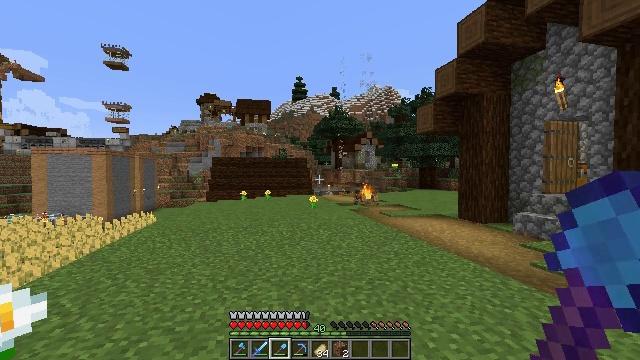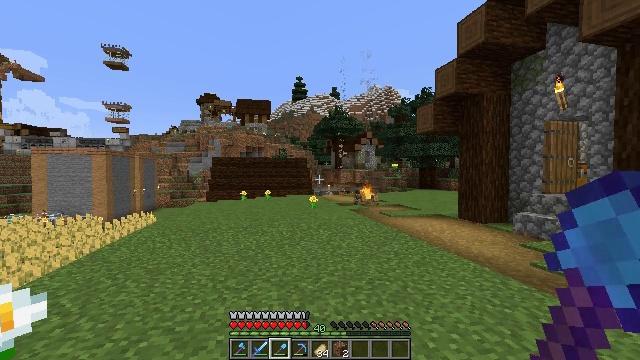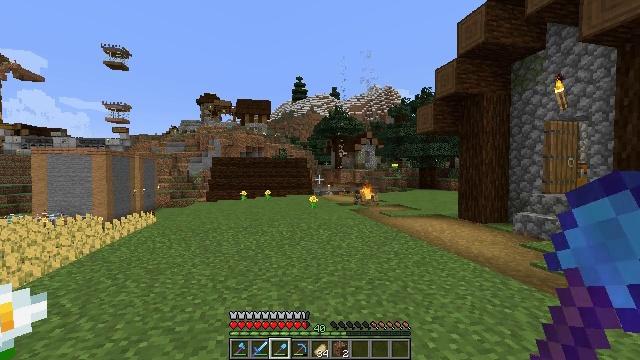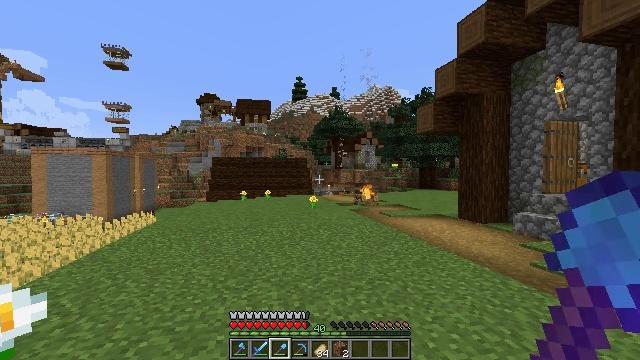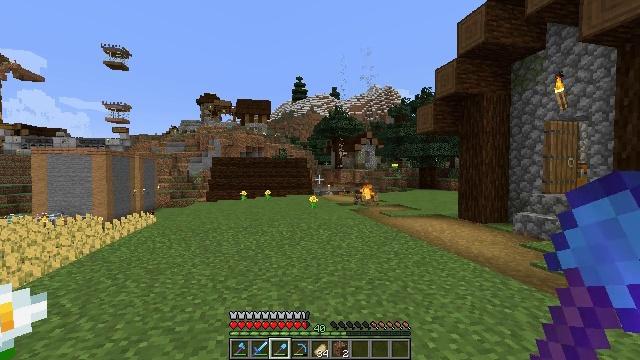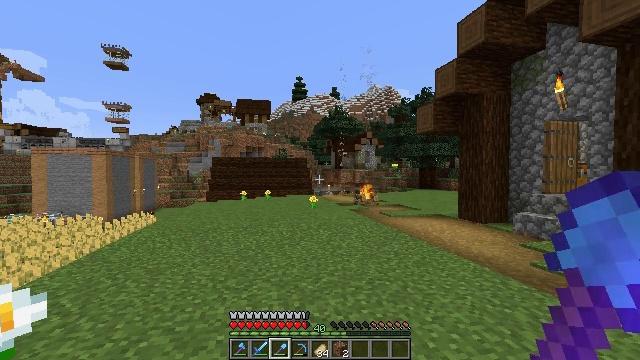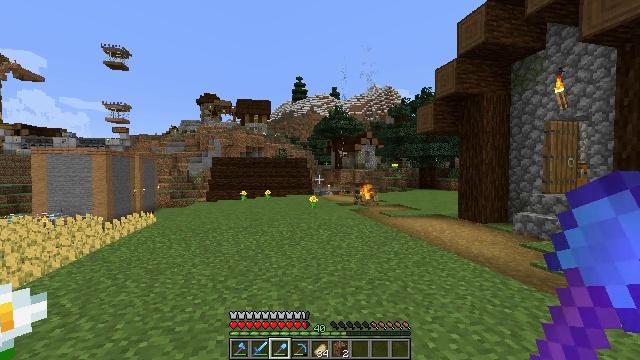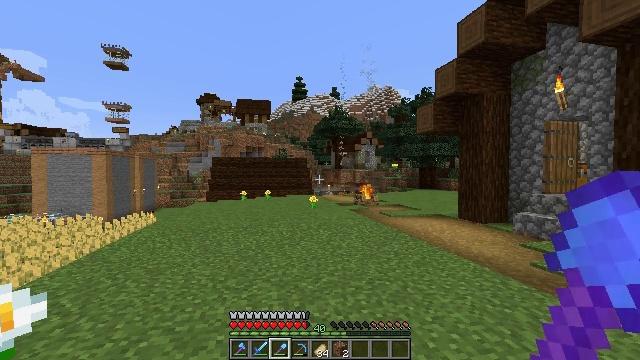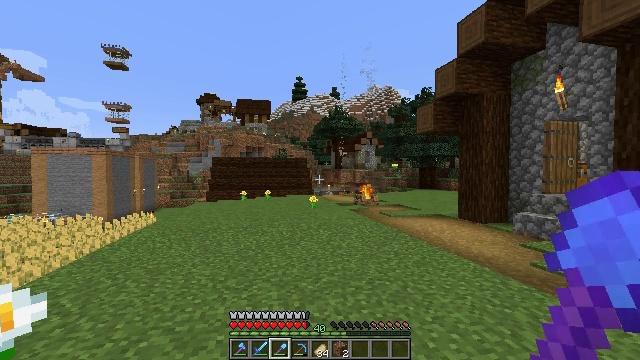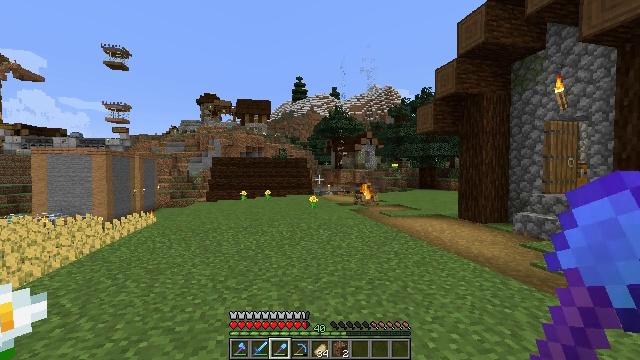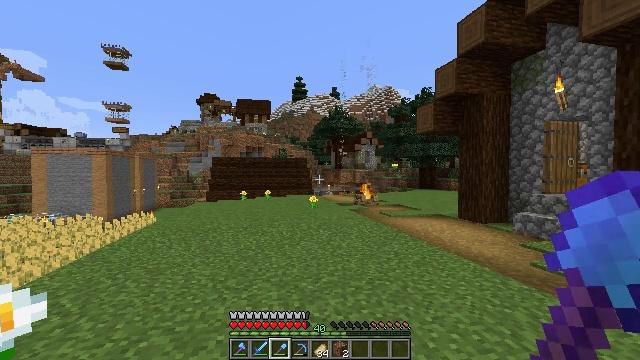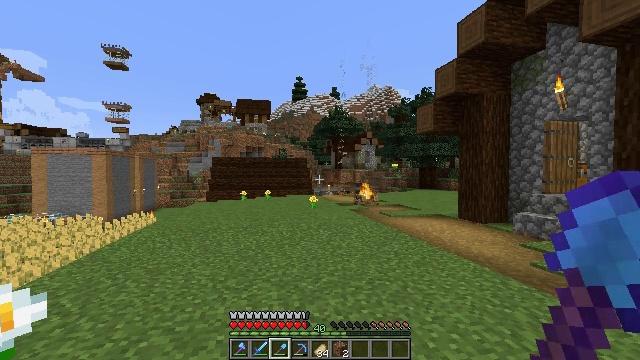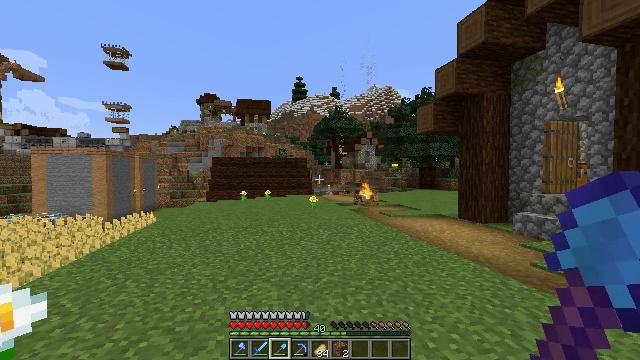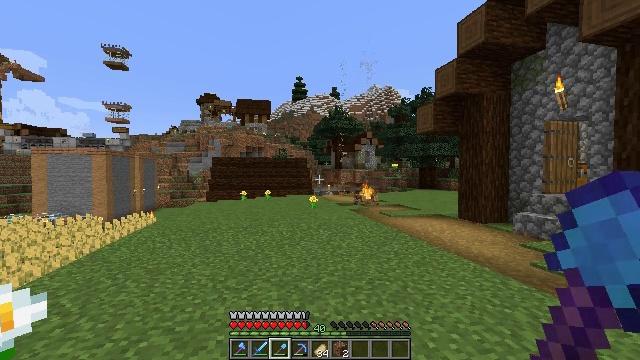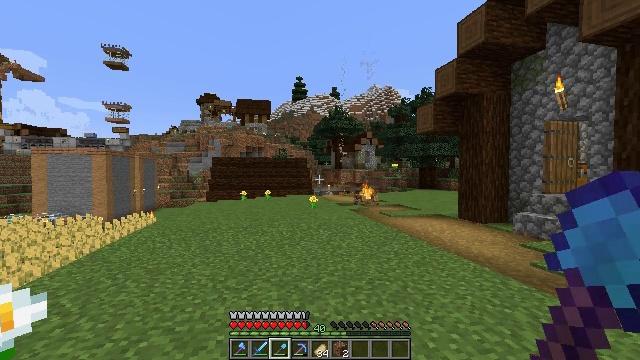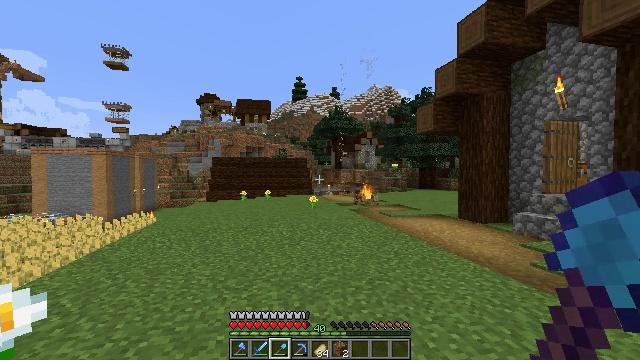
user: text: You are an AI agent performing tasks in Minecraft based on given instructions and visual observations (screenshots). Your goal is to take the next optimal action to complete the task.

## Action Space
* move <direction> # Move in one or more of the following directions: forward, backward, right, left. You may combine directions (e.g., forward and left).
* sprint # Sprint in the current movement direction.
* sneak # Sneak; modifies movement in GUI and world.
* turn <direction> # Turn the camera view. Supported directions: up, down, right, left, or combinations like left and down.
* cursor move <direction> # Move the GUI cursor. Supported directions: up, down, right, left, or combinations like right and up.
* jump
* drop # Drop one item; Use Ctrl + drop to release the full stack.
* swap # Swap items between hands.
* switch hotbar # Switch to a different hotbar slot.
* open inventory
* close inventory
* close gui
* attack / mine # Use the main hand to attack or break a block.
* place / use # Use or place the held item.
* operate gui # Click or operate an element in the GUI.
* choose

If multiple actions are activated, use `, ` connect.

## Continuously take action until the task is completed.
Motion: motion action
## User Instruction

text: Harvest wheat from the field.
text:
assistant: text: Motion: no_op
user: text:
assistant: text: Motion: no_op
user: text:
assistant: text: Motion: no_op
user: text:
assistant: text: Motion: no_op
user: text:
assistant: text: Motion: no_op
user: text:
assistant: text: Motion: no_op
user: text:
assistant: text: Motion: no_op
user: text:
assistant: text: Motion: no_op
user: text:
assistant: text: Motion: no_op
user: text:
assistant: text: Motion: no_op
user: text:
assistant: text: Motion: no_op
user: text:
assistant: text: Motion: no_op
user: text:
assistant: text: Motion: no_op
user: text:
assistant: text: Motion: no_op
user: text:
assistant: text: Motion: no_op
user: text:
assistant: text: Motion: no_op
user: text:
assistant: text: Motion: no_op
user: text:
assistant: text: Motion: no_op
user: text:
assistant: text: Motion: no_op
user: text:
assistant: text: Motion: no_op
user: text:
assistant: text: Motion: no_op
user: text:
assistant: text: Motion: no_op
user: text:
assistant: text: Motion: no_op
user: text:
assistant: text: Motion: no_op
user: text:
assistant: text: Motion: no_op
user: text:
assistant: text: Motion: no_op
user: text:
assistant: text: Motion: no_op
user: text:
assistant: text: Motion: no_op
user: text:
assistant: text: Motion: no_op
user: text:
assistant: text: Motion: no_op